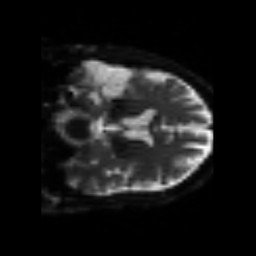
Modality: sbref
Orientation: coronal
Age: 58
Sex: male
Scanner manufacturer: siemens
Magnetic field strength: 3 T
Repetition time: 3.2 s
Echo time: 0.081 s